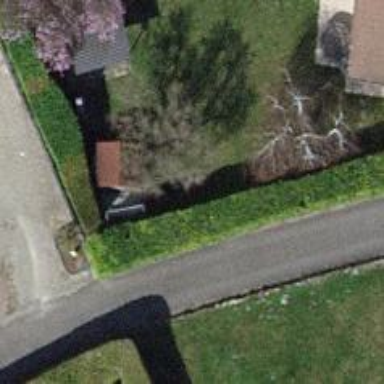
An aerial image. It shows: Deciduous broadleaved tree in garden.